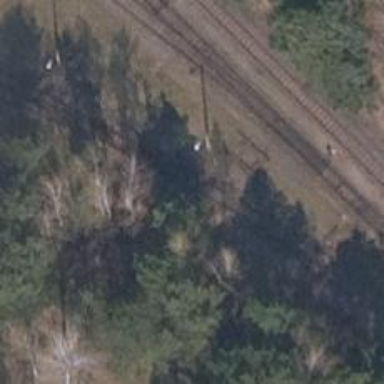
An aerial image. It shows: Railway switch.